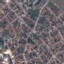
Label: Residential